Question: I recently discovered that Delphi has a global variable called ReportMemoryLeaksOnShutdown, when set to True will detect Memory leaks when the Application closes. I found that information from reading some comments on another related question: <URL>
So from the Project Source I put 'ReportMemoryLeaksOnShutdown := True;'
Now when my Application is closed it is picking up a lot of Memory leaks. My immediate thought is to check that created Objects are freed correctly (try..finally..free etc).
I have gone over the code and I cannot see where the leaks could be coming from, and now I need to find them, because if Memory leaks are reported when the Application is exited then that very much means there are Memory leaks at runtime, which will grow in size and is bad!
From the the link above 3rd party tools were recommended such as Eureka Log. Is there a way using just the IDE and debugger to help me find and fix the problem areas?
I managed to get rid of about 6 memory leaks, I discovered it was to do with MDI Childs. The childs are holding some pointer data in listboxes, and when the main Application is closing, it was not freeing the childs correctly, that is now fixed.
I am now left with these 2 errors:

I found this post <URL> which may suggest the debugger is at fault with my above error?
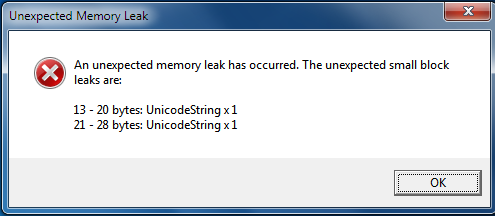
Answer: First, make sure you get <URL>. It has some additional capabilities, such as 'FullDebugMode', which will help you here. Rebuild your project with the 'FullDebugMode' and 'LogMemoryLeaksToFile' settings defined in the compiler options, and the FullDebugMode DLL in the same folder as your EXE. This will produce a file with detailed information on your memory leaks at program shtudown, in addition to the dialog box. The most useful information here will be a partial stack trace of each allocation.
Once you have this information, you can start fixing memory leaks. There's a bit of a trick to this: Remember that object ownership generally looks a lot like a tree: One object owns other objects, which each own other objects, and so on. So what you want to look for first is the leak type with the smallest number of leaks, since that's likely to be the root of the tree.
For example, if the report says you're leaking one 'TObjectList' and 1000 'TMyObject' instances, it's likely that those 'TMyObject' instances are assigned to the list and you just forgot to free the list. Fixing that would clear the whole report, so don't go hunting around for the individual child objects until you've ruled out other things.